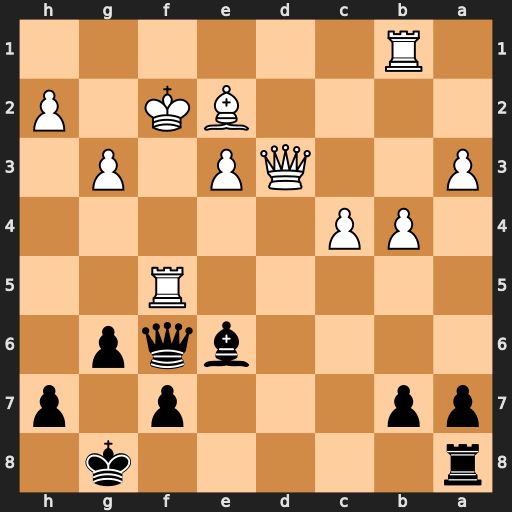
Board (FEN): r5k1/pp3p1p/4bqp1/5R2/1PP5/P2QP1P1/4BK1P/1R6
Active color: b
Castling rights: -
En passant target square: -
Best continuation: Bxf5 Qd4 Qxd4 exd4 Bxb1